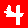
Digit: 4